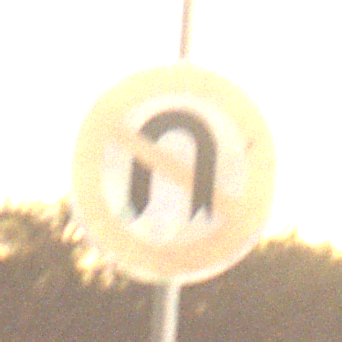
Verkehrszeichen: VerbotWenden
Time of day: Night
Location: Outdoor (Nature)
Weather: Clear
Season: NotSpecified
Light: Natural